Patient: sex F, age 54
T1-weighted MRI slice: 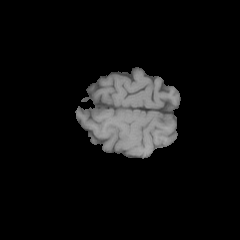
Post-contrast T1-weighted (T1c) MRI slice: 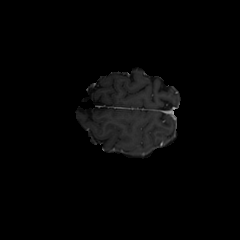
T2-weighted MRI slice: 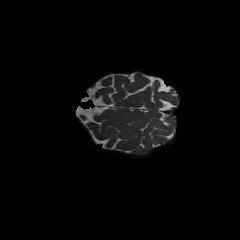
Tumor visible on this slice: no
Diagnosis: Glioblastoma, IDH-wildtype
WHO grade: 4